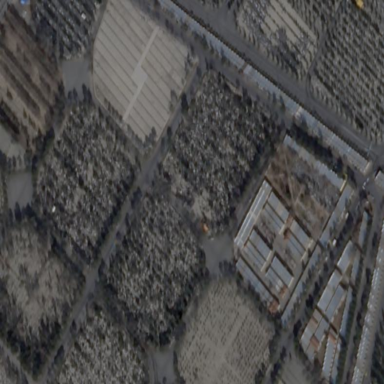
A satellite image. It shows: Cemetery.